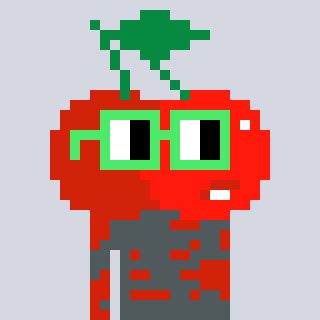
a pixel art character with square light green glasses, a cherry-shaped head and a red-colored body on a cool background